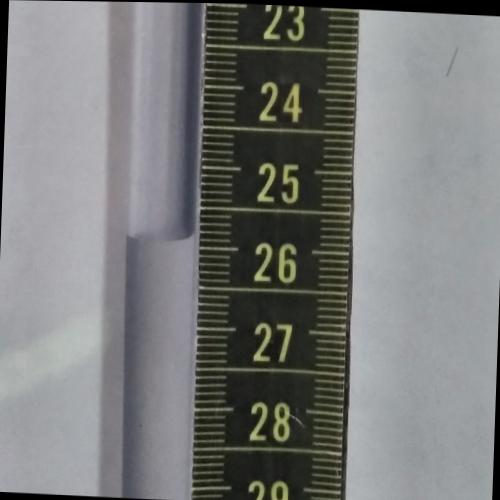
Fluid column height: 25.9 cm